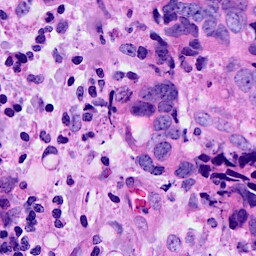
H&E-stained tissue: Breast